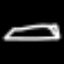
Label: pencil